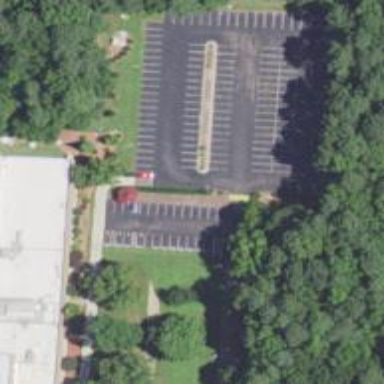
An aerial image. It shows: Parking area with asphalt surface.